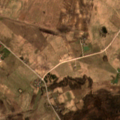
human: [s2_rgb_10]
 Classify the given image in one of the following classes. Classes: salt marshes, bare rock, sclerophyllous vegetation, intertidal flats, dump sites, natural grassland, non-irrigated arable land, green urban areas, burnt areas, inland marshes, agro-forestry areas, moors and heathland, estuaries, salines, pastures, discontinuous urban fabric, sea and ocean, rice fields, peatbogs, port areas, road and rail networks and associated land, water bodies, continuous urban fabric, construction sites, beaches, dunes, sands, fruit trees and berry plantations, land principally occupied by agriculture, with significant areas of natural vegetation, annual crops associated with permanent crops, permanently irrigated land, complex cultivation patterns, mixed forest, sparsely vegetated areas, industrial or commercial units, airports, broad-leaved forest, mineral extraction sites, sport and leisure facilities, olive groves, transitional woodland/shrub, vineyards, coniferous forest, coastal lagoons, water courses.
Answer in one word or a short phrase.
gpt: non-irrigated arable land, complex cultivation patterns, transitional woodland/shrub